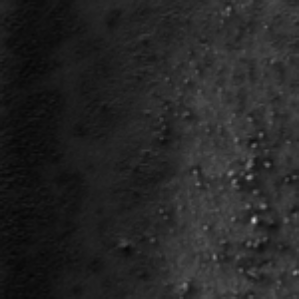
Label: frost